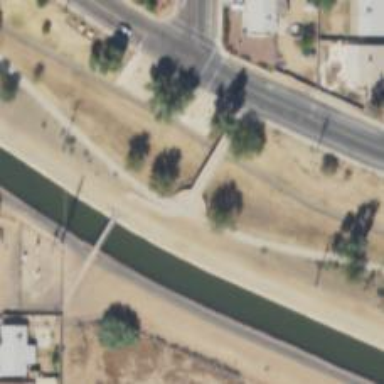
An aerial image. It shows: Footway on bridge.